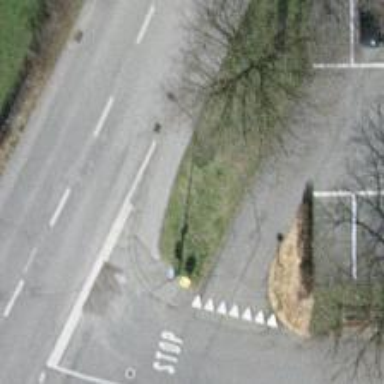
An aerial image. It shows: Post box is visible.